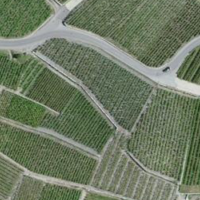
EUNIS habitat code: 40
Species observed at this site:
Lamium amplexicaule